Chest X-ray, PA view. Patient: 38 years old, sex M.
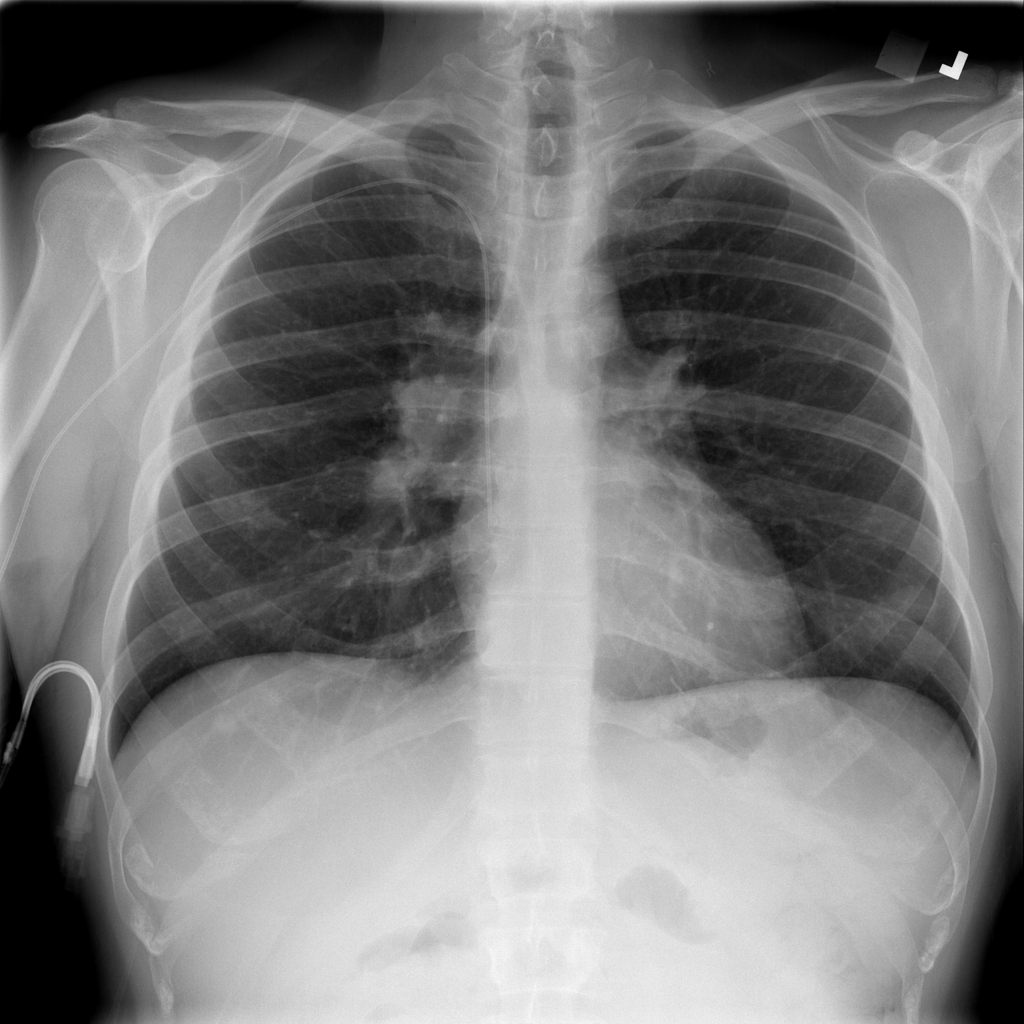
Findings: Mass, Nodule